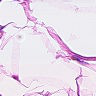
Metastatic tissue present: no